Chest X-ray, PA view. Patient: 62 years old, sex M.
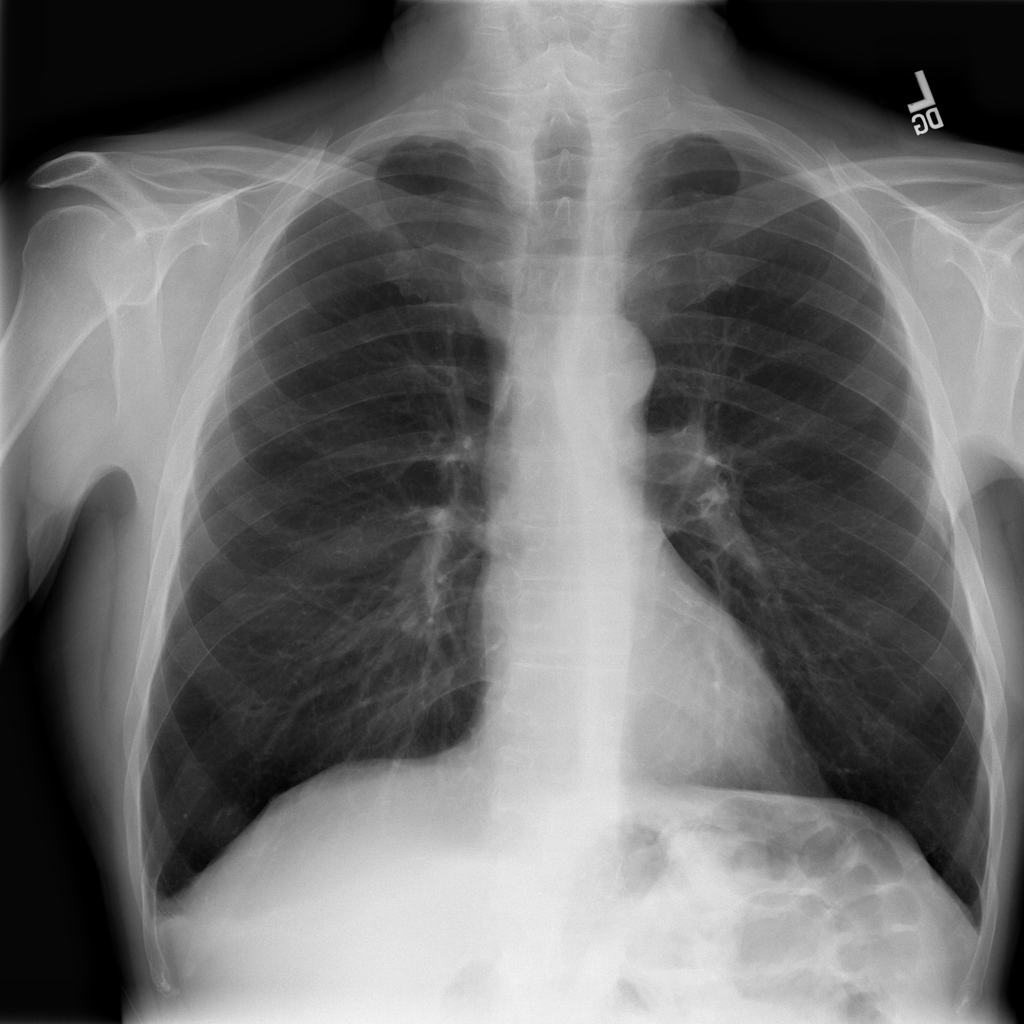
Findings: No Finding